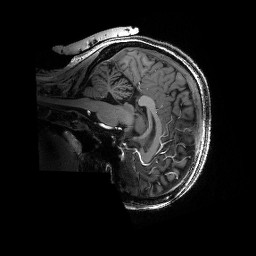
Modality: T1w
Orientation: sagittal
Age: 25
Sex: female
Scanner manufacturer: siemens
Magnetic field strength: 6.98 T
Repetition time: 3.1 s
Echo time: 0.00242 s